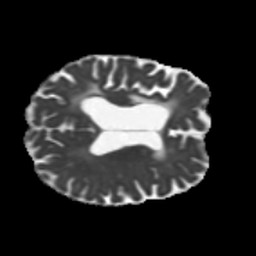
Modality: MD
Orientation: axial
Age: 63
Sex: female
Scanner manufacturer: siemens
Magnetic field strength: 3 T
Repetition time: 5.25 s
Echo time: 0.08 s